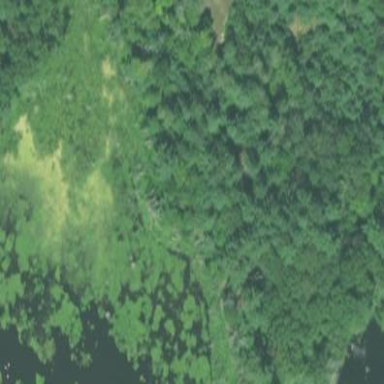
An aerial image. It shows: Marshy wetland area.